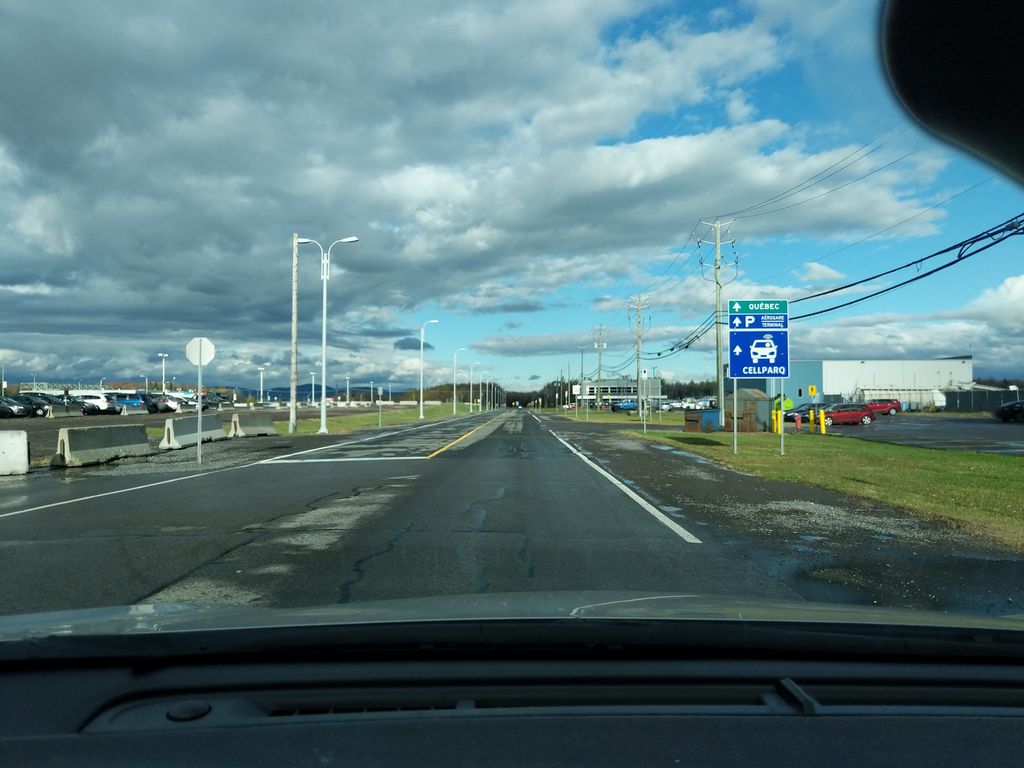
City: quebec_city